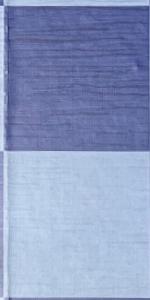
Label: Empty